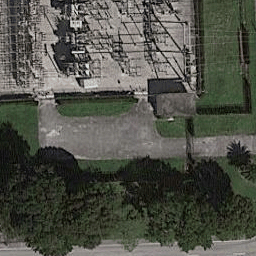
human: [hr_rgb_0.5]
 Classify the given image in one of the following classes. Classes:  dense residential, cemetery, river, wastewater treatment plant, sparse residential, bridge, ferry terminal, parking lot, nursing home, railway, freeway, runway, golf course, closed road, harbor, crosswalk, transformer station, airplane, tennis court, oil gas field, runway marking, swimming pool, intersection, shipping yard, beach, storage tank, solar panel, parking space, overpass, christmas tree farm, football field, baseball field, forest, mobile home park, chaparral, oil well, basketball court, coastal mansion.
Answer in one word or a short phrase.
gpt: transformer station